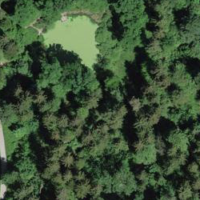
EUNIS habitat code: 43
Species observed at this site:
Lythrum salicaria
Geum urbanum
Cirsium arvense
Rumex crispus
Oxalis acetosella